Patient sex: F
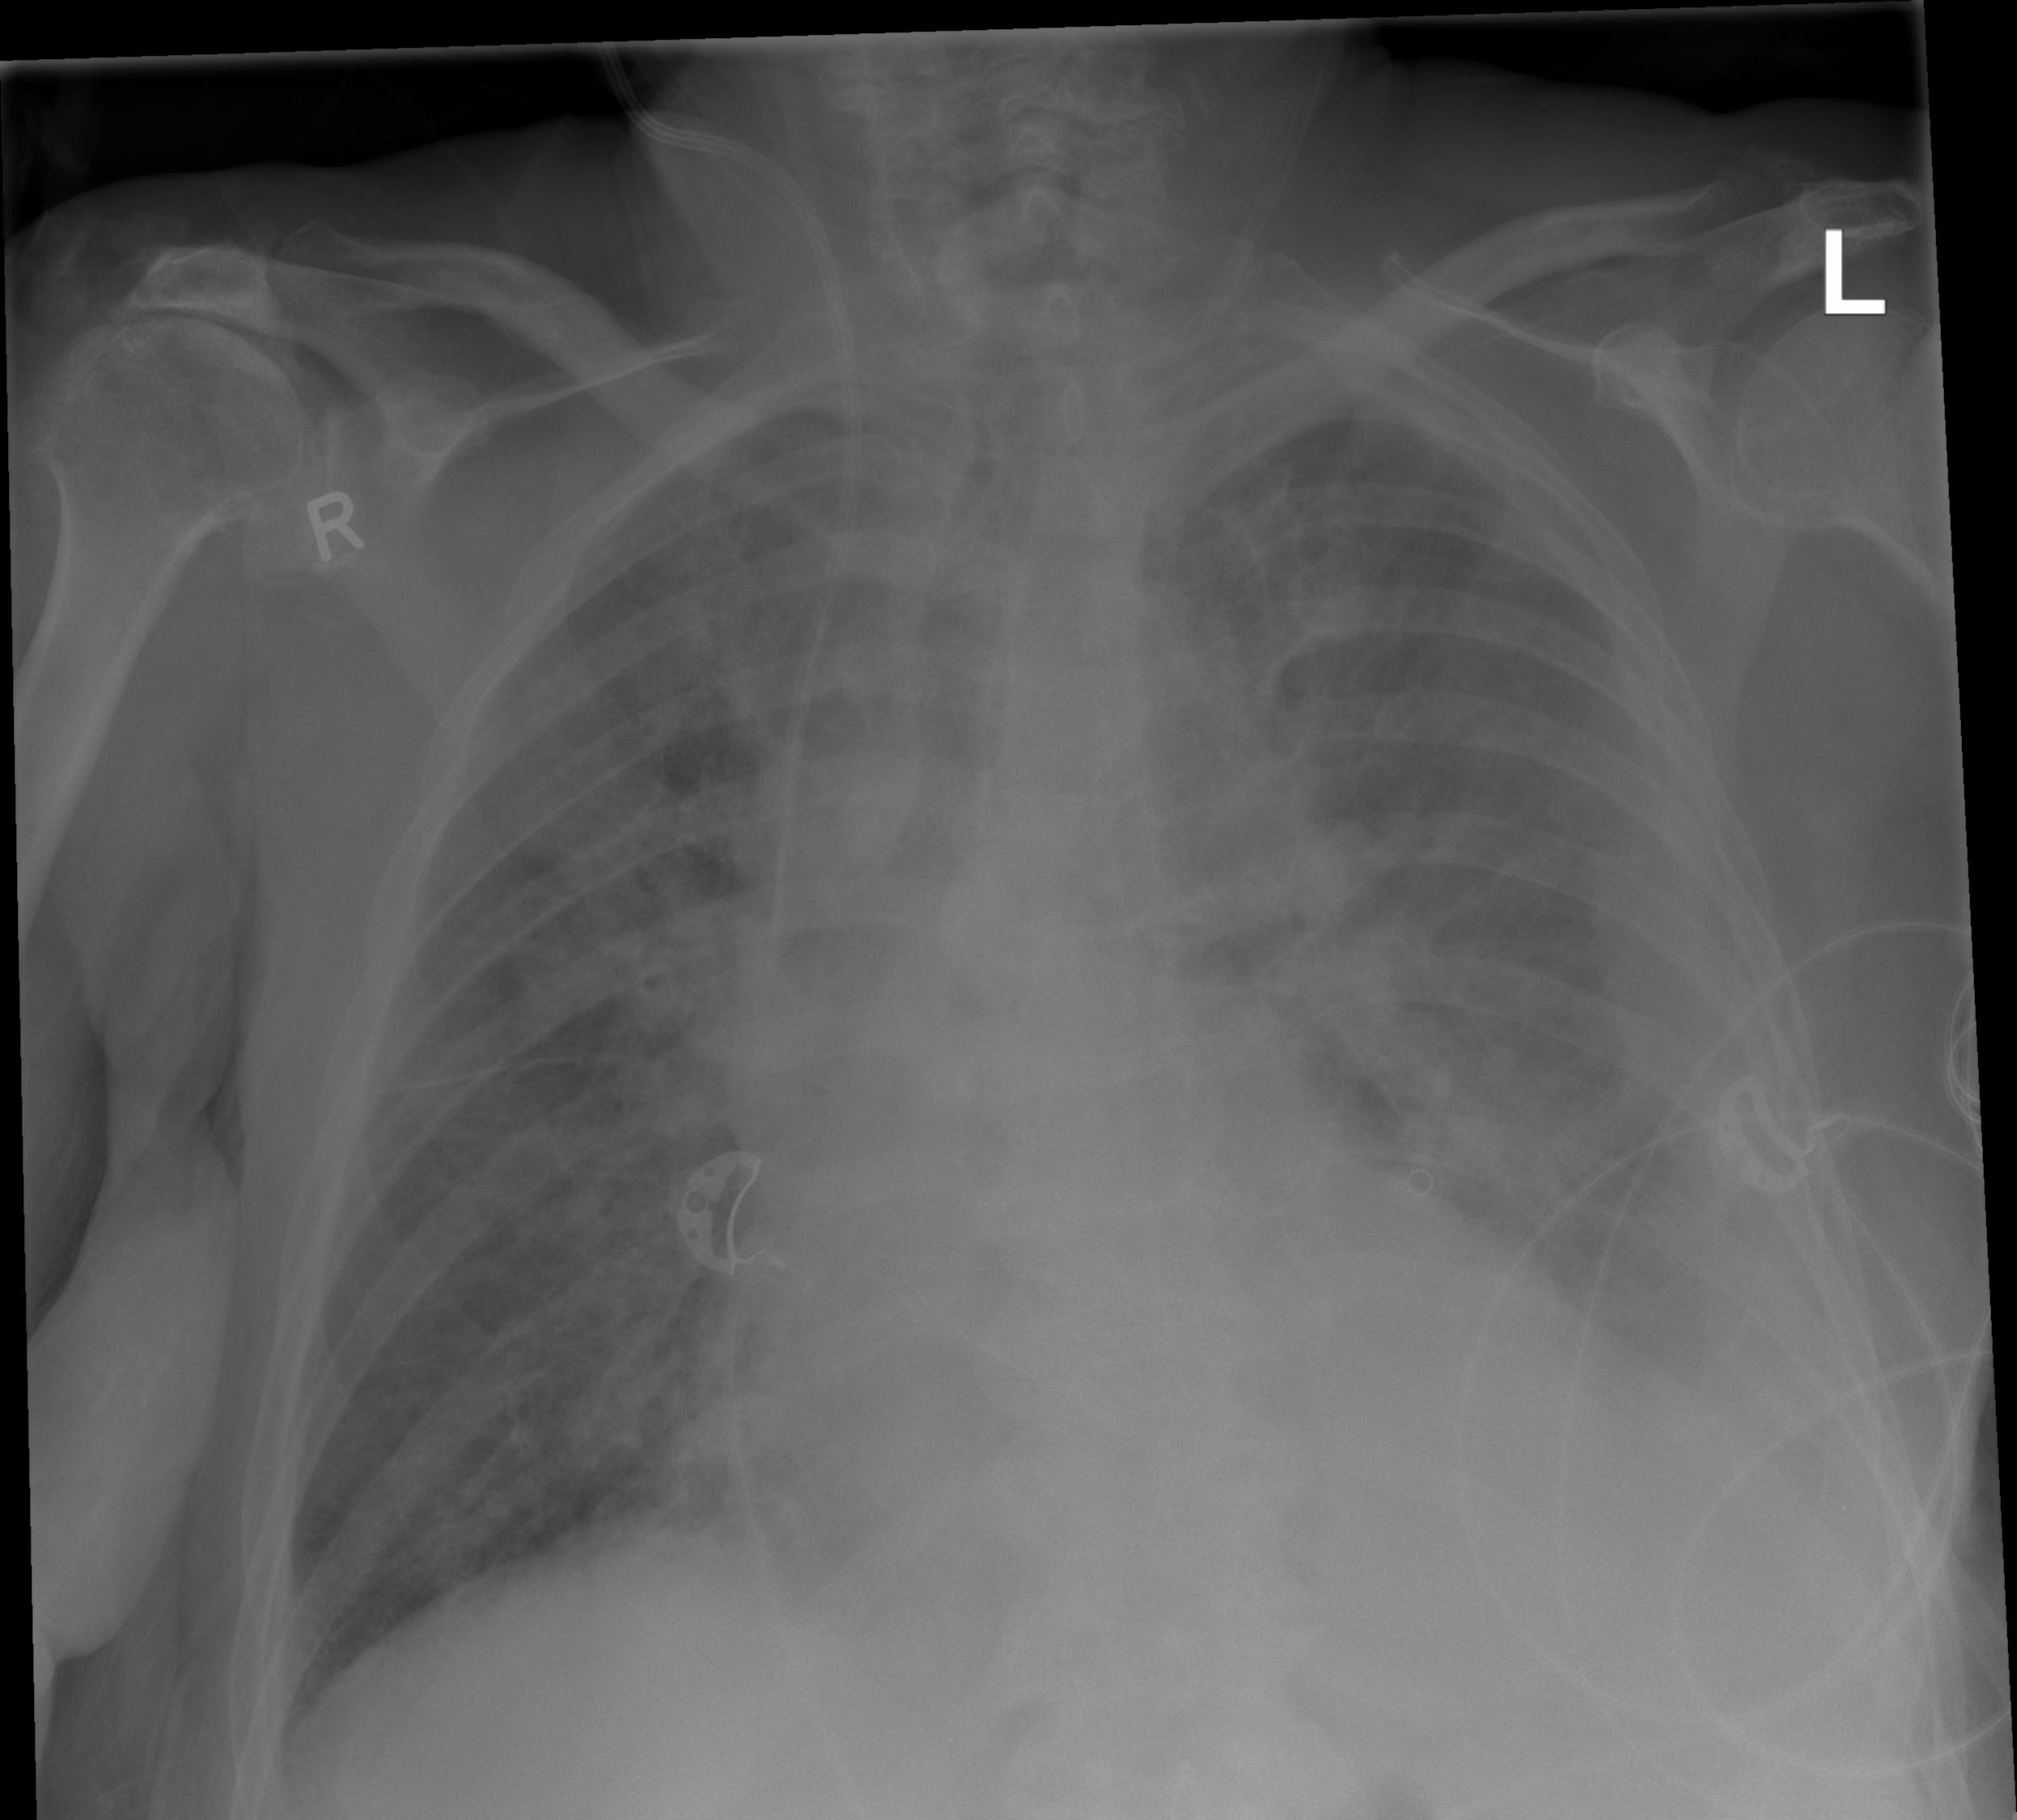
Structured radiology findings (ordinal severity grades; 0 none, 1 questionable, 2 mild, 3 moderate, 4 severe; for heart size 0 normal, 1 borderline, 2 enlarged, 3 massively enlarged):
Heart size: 2
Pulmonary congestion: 2
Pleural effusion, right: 0
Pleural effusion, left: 3
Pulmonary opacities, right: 0
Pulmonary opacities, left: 2
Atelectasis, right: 0
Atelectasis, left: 2